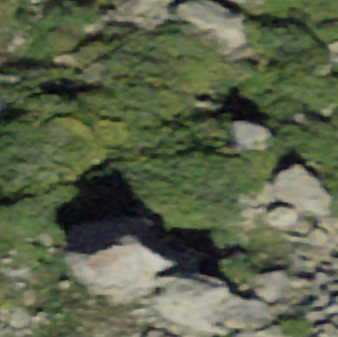
Label: bouldering_area